Question: I use the following prompt for my Emacs shell:
'''
PS1='
\[\e[33m\]\w\]$(parse_git_branch)\[\]
$ '
'''
The output looks like this:

I tried to use the regexp '"(^[^\(]*)"' to match the path and set it in dirtrack-list:
'''
(setq-default dirtrack-list '("(^[^\(]*)" 1 1))
'''
But due to the colors, the shell never matches (so it can't track my cwd). Is it possible to extend my regexp to include the colors?
---
Including @tripleee's regexp works:
'''
(setq-default dirtrack-list '("\s-\(\[[0-9]+m\)*\([^\(]+\)" 2 1))
'''
But now when I 'cd' I randomly get the following error in a '*Warnings*' buffer:
'''
Warning (emacs):
/ does not exist
'''
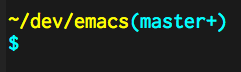
Answer: The problem comes from the 'rvm' part. When you 'cd' in that specific repository, it automatically spits out a line telling you it is using a gemset. The regex is not narrow enough to eliminate this false positive. I believe the following regexp should work: '"\s-\(\[[0-9]+m\)\([^\(]+\)"'.